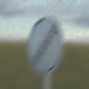
Verkehrszeichen: EndeSaemtlicherBegrenzungen
Umgebung: Outdoor, RoadRail
Tageszeit: SunriseSunset
Wetter: PartlyCloudy
Licht: Natural
Jahreszeit: NotSpecified
Kontrast: MediumContrast